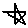
Label: star